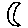
Label: moon